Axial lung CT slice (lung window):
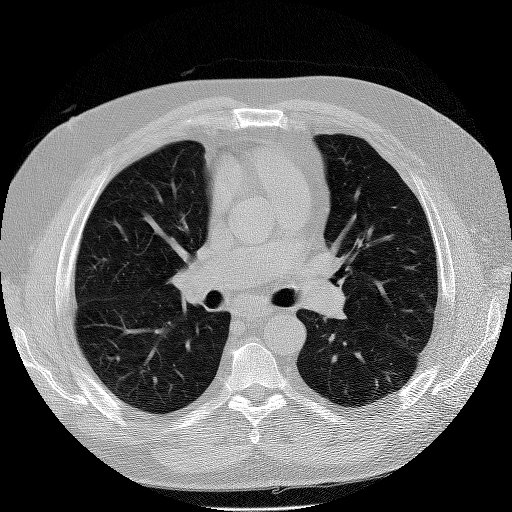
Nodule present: no